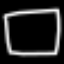
Label: square